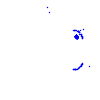
Particle: pion